Question: I want to present some condensed data to the user using the 'Chart' component.
SQL (C# / Oracle):
'''
SELECT c.date, c.approved, count(distinct c.f1) amt_c, count(b.f1) amt_b, sum(b.value) sum_values
FROM contracts c
JOIN bens b ON c.ben_id = b.id
WHERE :YearMonth = to_char(c.date,'YYYYMM') AND NOT c.approved = 'REJECTED'
GROUP BY c.date, c.approved
ORDER BY c.date
'''
I have this SQL in a method that passes a DataSet to the ObjectDataSource in the .aspx page (The 'approved' field can have 3 values: REJECTED, APPROVED and PENDING).
Chart in .aspx page:
'''
<asp:Chart ID="Chart1" runat="server" DataSourceID="RelatorioDataSource"
Width="700px" Compression="10" Palette="Chocolate">
<Series>
<asp:Series Name="Contracts" XValueMember="date"
YValueMembers="amt_c" IsXValueIndexed="False"
XValueType="DateTime" IsValueShownAsLabel="True" BorderDashStyle="DashDot"
CustomProperties="DrawingStyle=Emboss, EmptyPointValue=Zero, DrawSideBySide=True"
YValuesPerPoint="4">
</asp:Series>
<asp:Series BorderDashStyle="DashDot" ChartArea="ChartArea1"
CustomProperties="DrawingStyle=Emboss, EmptyPointValue=Zero, DrawSideBySide=True"
IsValueShownAsLabel="True" Name="Bens"
XValueMember="date" XValueType="DateTime"
YValueMembers="amt_b" YValuesPerPoint="4">
</asp:Series>
</Series>
<ChartAreas>
<asp:ChartArea Name="ChartArea1">
</asp:ChartArea>
</ChartAreas>
</asp:Chart>
'''
I want to show the numbers of approved/pending contracts/bens for each day (4 bars), but the chart shows only two columns.

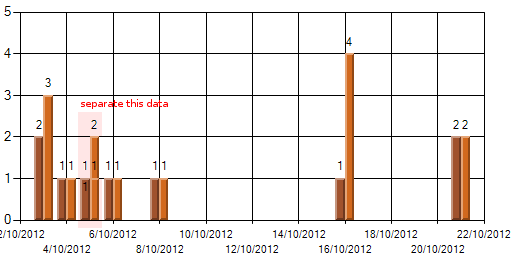
Answer: Solved by creating an object 'relatorio' to hold the returned data (instead of the DataSet), filtering the results using LINQ to Objects, and adding the series programmatically in codeBehind.
'''
var approved = relatorio
.Where(r => r.APPROVED == "APPROVED")
.ToList()
;
var pending = relatorio
.Where(r => r.APPROVED == "PENDING")
.ToList()
;
'''
Creating Legends
'''
Legend legenda = new Legend("Legenda");
legenda.Docking = Docking.Bottom;
legenda.LegendStyle = LegendStyle.Row;
legenda.Alignment = System.Drawing.StringAlignment.Center;
'''
Creating series in a loop
'''
for (int i = 0; i < 4; i++) {
Series temp = new Series {
XAxisType = AxisType.Primary,
XValueType = ChartValueType.DateTime,
YAxisType = AxisType.Primary,
//mostra so a quantidade de contratos
IsValueShownAsLabel = i % 2 == 0 ? true : false,
ChartType = SeriesChartType.Column,
CustomProperties = "EmptyPointValue=Zero",
Legend = "Legenda"
};
grafico.Series.Add(temp);
}
approvedValues.Points.DataBindXY(approved, "DATE", approved, "SUM_VALUES");
'''
DataBinding series
'''
// approved CONTRACTS
grafico.Series[0].Points.DataBindXY(approved, "DATE", approved, "AMT_C");
grafico.Series[0].LegendText = "Contratos approved";
// approved BENS
grafico.Series[1].Points.DataBindXY(approved, "DATE", approved, "AMT_B");
grafico.Series[1].LegendText = "Ben approved";
grafico.Series[1].ChartType = SeriesChartType.Line;
// pending CONTRACTS
grafico.Series[2].Points.DataBindXY(pending, "DATE", pending, "AMT_C");
grafico.Series[2].LegendText = "Contratos pending";
// pending BENS
grafico.Series[3].Points.DataBindXY(pending, "DATE", pending, "AMT_B");
grafico.Series[3].LegendText = "Ben pending";
grafico.Series[3].ChartType = SeriesChartType.Line;
'''